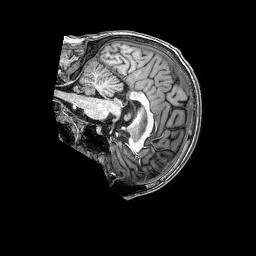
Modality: T1w
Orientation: sagittal
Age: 35
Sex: male
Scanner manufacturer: philips
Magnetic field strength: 3 T
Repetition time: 0.006955 s
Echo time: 0.003198 s